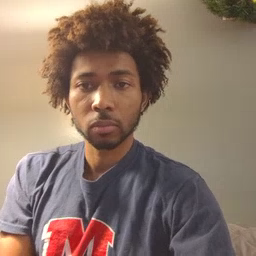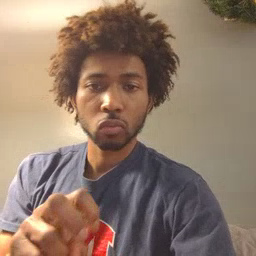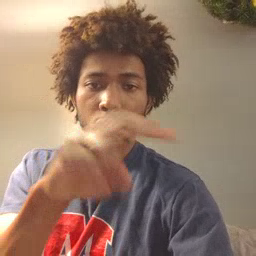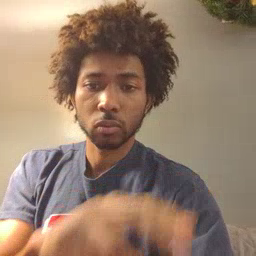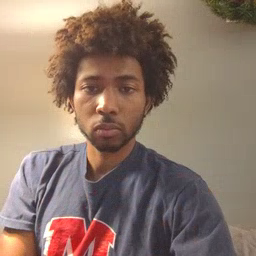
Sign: jump